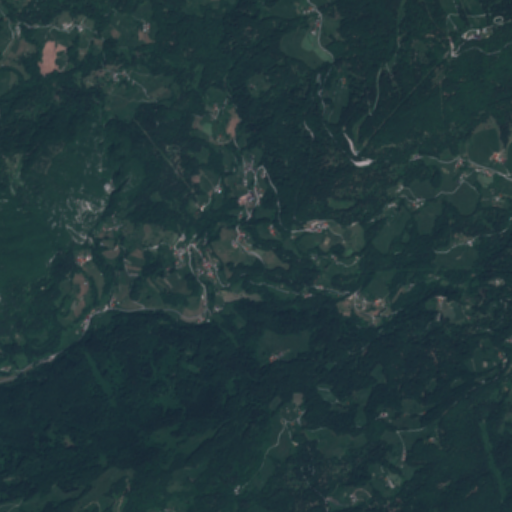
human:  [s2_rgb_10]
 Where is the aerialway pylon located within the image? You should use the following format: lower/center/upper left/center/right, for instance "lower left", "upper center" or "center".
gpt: The aerialway pylon is located in the upper right of the image.
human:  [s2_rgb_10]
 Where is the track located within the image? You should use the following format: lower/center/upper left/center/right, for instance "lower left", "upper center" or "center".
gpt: There is no track in the image.